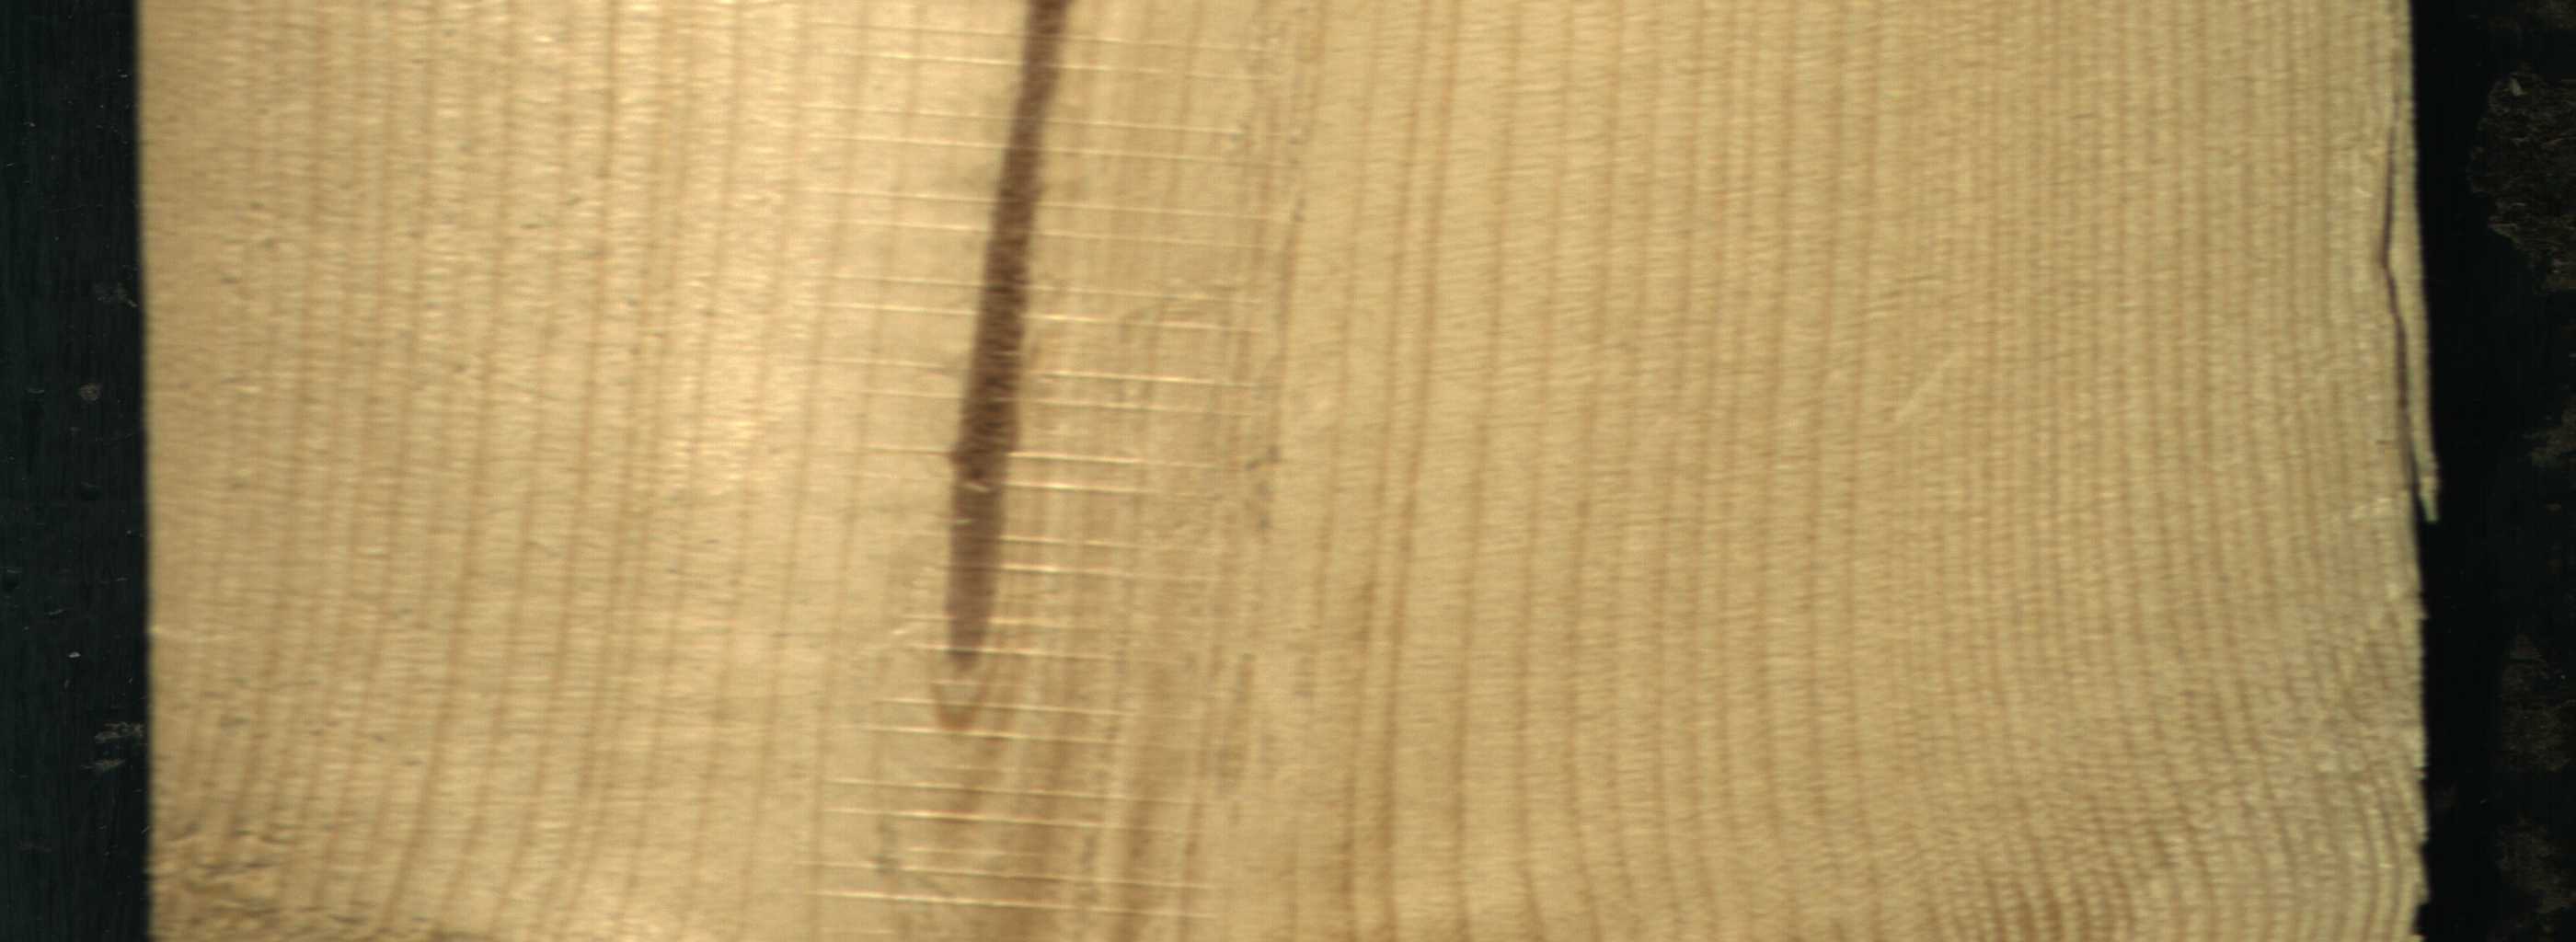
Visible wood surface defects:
Marrow
Crack